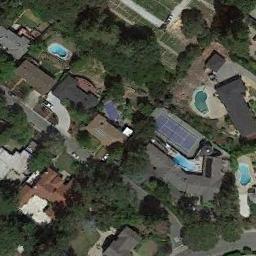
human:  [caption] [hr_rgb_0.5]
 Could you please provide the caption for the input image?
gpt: There are two tennis courts that don't go in the same direction .

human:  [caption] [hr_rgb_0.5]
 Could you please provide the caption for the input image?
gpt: Tennis court and swimming pool in the middle of a residential area surrounded by trees .

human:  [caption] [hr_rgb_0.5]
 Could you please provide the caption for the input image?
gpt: The tennis court is on the grass next to some buildings and trees .

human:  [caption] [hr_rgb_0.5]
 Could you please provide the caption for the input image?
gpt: Many buildings of different shapes are beside the tennis courts .

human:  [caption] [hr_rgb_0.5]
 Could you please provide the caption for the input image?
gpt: There are many green trees and some buildings around the tennis court .